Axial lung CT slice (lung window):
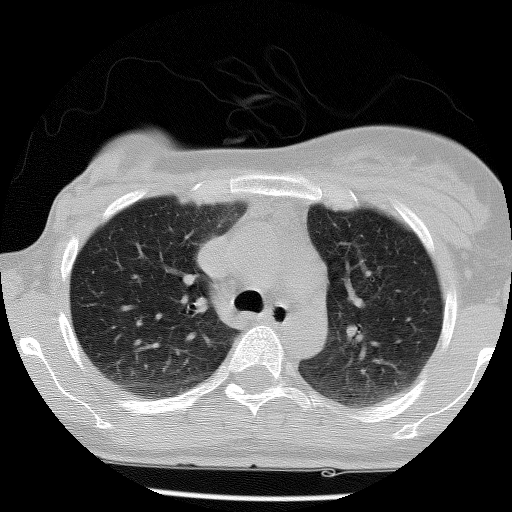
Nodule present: no